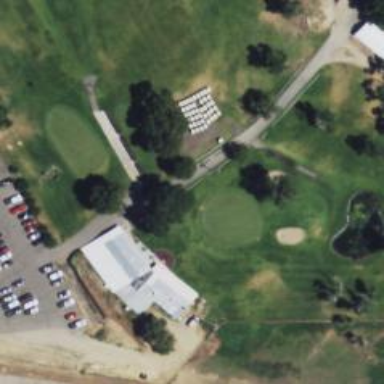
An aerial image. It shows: Path designated for golf carts.